Here is the wavelet time-frequency representation (scalogram) of a rolling-element bearing's vibration measurement. Classify the bearing condition as one of: normal, inner_race, outer_race, ball.
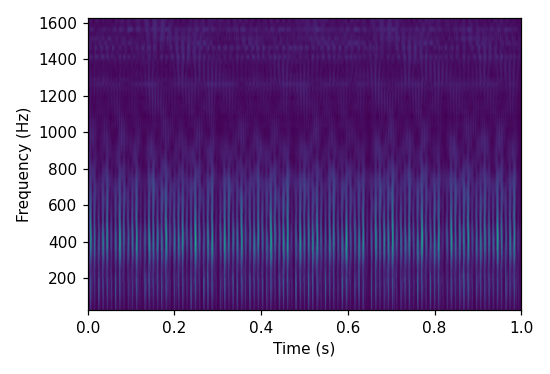
Answer: outer_race